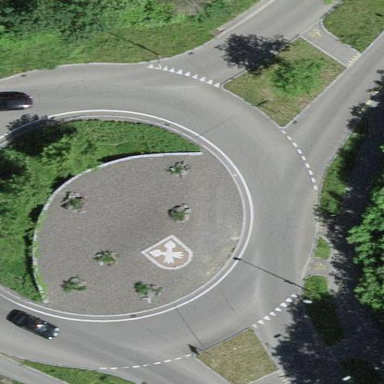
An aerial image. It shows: Secondary road made of asphalt leading to roundabout.